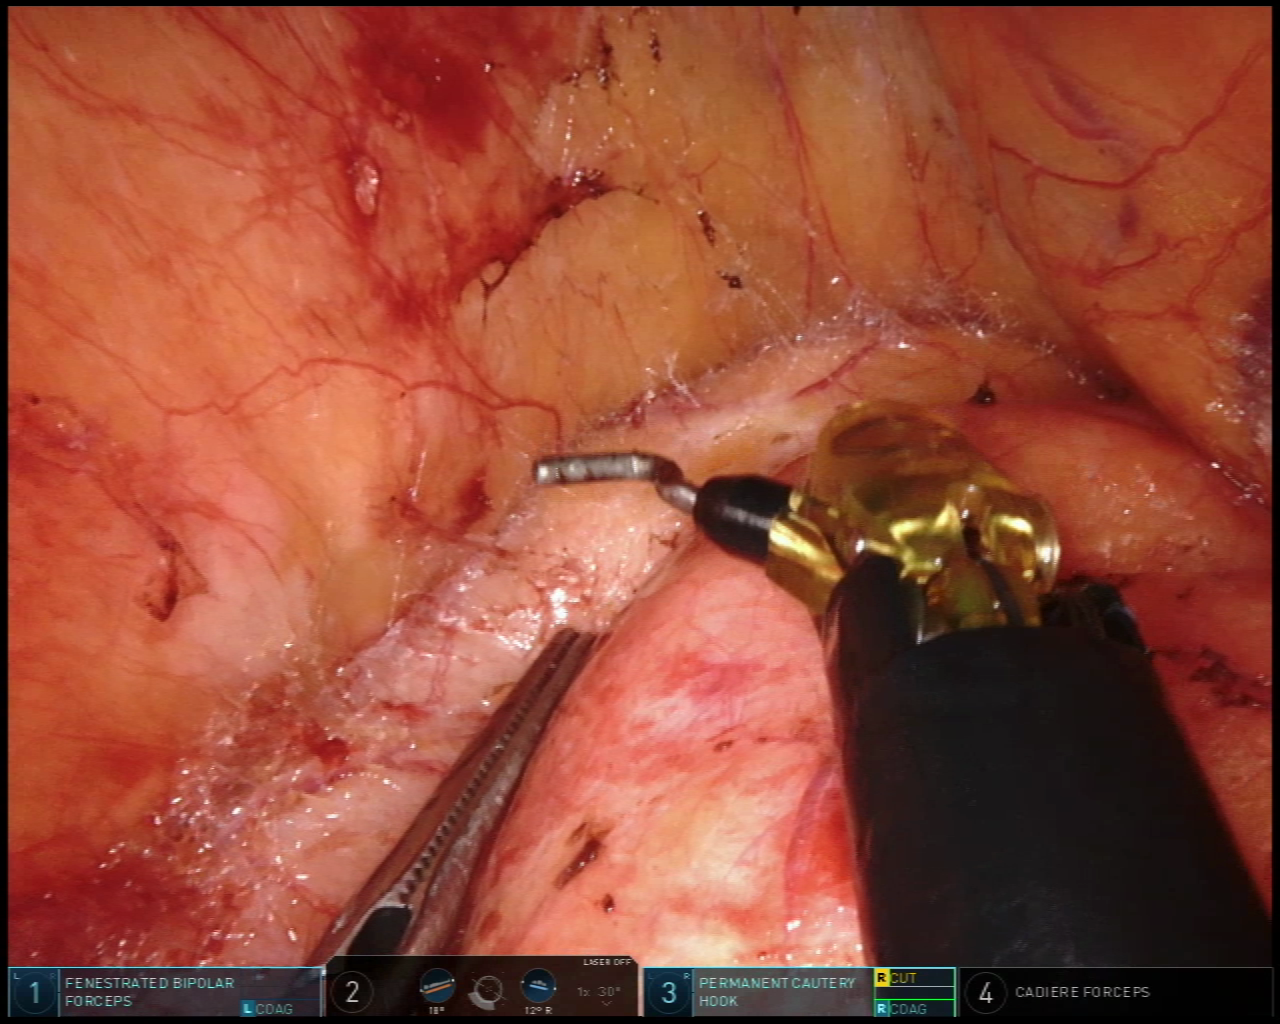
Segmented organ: pancreas
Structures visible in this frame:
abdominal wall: no
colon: no
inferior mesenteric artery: no
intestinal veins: no
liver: no
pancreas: yes
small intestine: no
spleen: no
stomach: no
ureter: no
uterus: no
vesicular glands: no